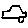
Label: car